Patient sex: M
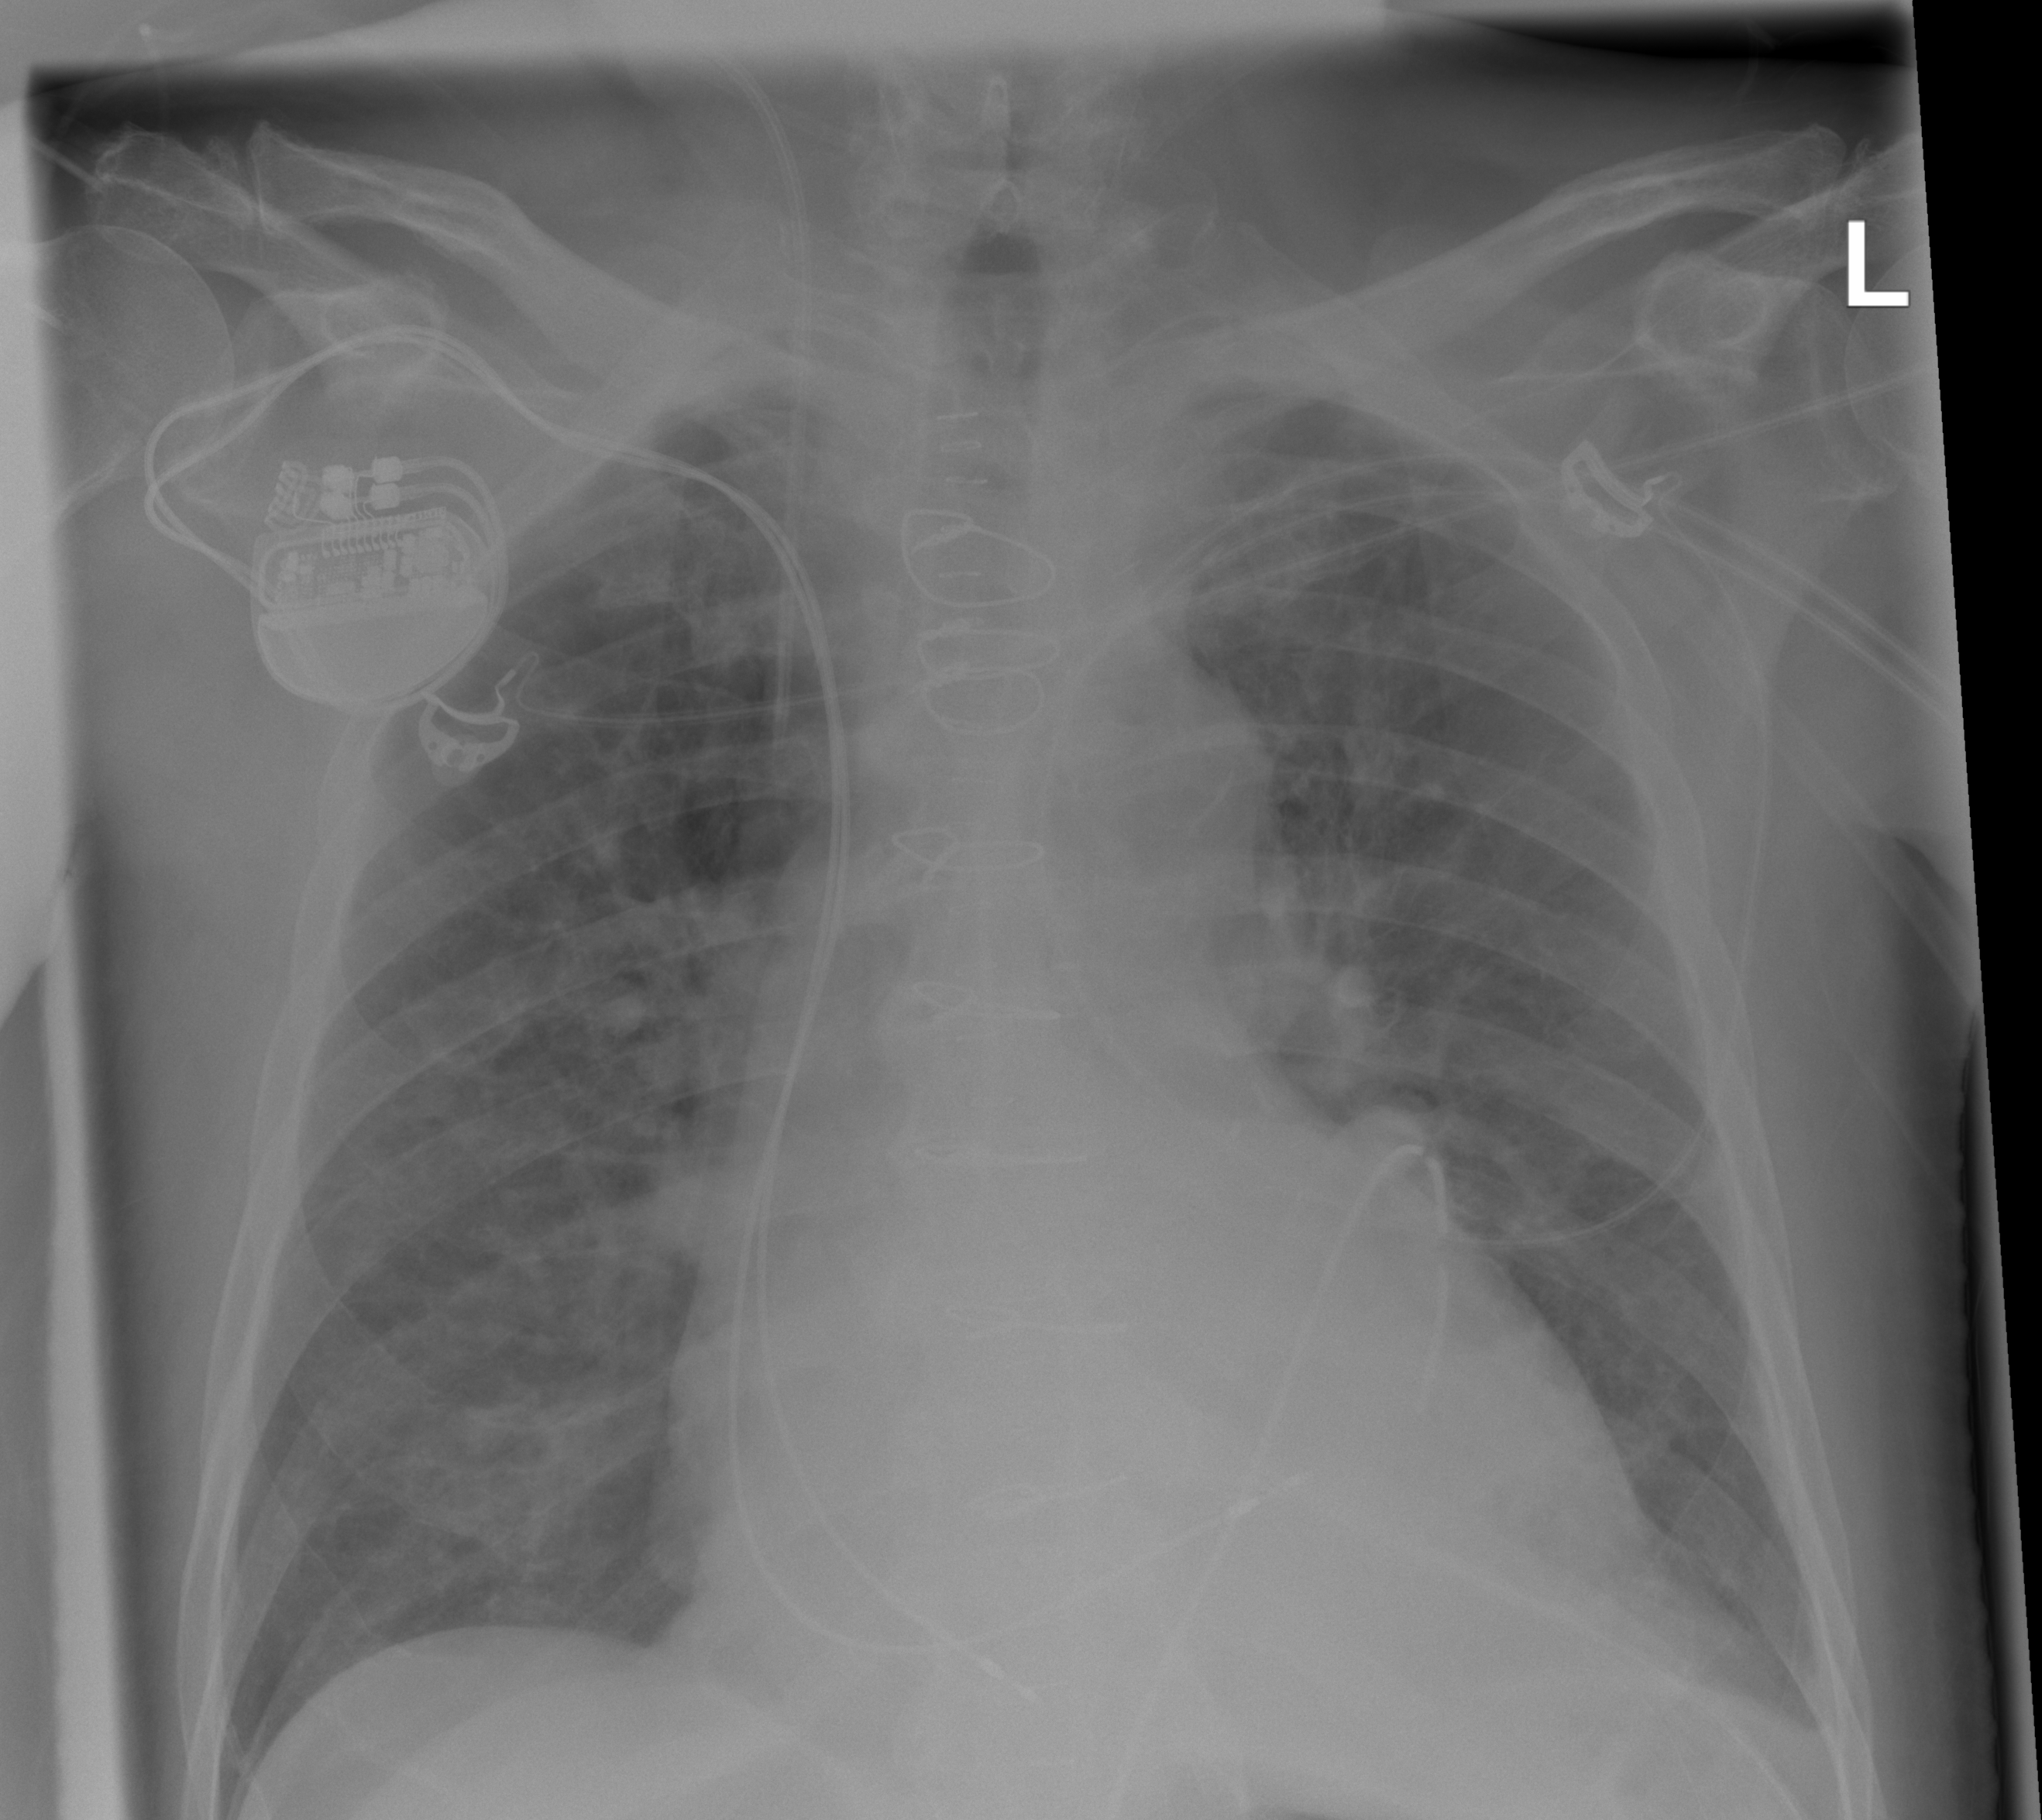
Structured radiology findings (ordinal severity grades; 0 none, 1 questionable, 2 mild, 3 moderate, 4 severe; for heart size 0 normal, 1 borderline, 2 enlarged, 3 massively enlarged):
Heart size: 2
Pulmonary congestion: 0
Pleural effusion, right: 0
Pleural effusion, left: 2
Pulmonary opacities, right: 0
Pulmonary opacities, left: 0
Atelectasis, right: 0
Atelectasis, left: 2